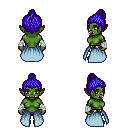
a pixel art fantasy rpg character, female body template, orc, green skin, overskirt, gold greaves, blue short topknot hairstyle, white cloth bandages, four views (front, back, left, right), 2x2 character sprite sheet, small pixel art, hard edges, no anti-aliasing